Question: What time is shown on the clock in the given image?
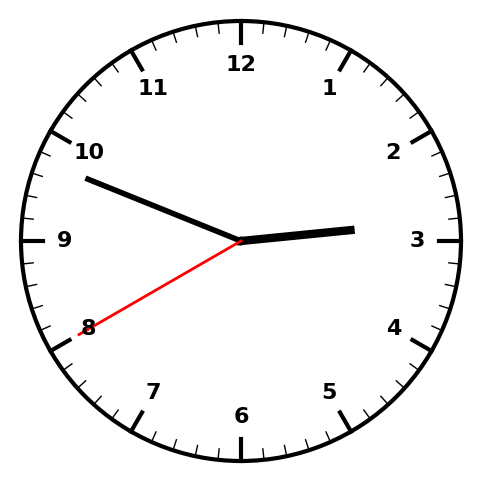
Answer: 02:48:40